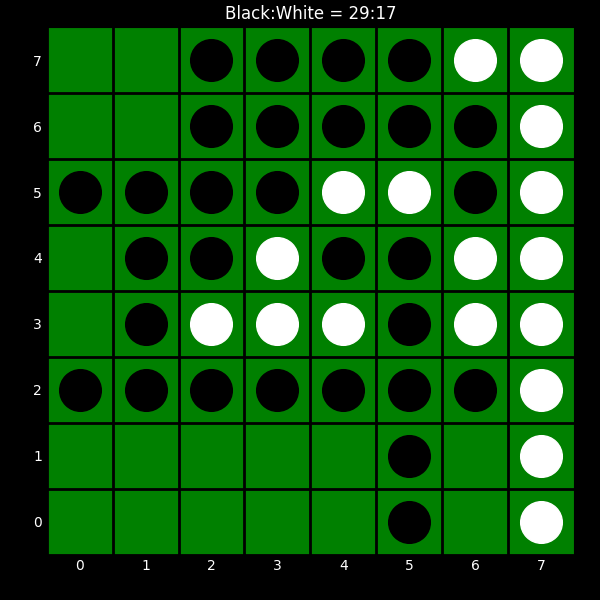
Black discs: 29
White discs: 17